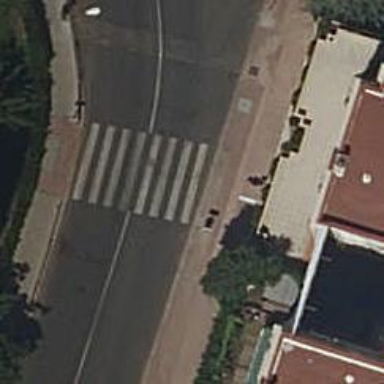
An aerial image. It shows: Uncontrolled road crossing.